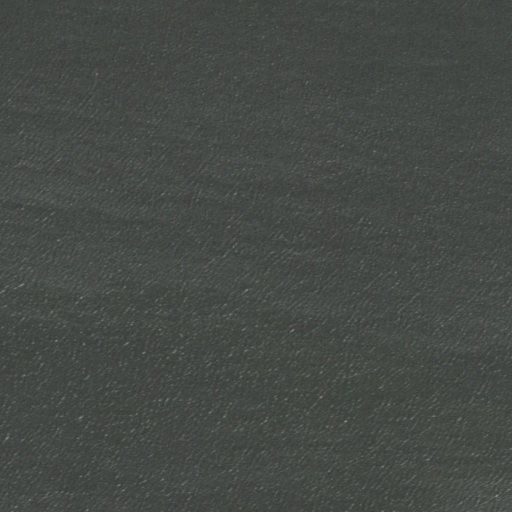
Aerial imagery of island in Minnesota named Larkin Island containing only open water